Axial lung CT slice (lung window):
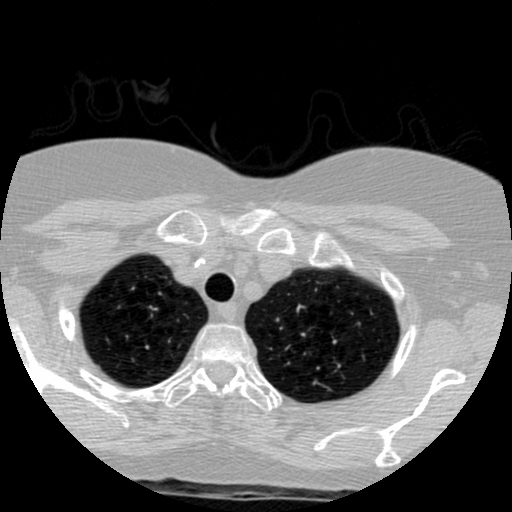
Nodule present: no